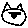
Label: cat